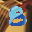
Label: 8